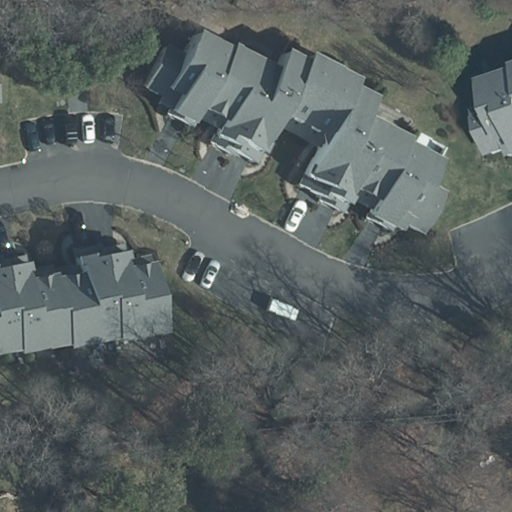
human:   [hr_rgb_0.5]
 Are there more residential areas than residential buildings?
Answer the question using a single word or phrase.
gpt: no

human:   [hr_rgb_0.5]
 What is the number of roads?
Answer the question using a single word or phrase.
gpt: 1

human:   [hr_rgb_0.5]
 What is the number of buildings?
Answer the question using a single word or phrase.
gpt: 4

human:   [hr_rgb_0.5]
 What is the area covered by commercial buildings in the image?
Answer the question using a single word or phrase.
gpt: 0m2

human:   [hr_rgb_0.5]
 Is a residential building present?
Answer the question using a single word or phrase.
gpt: yes

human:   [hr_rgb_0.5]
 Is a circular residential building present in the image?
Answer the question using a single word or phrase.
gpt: no

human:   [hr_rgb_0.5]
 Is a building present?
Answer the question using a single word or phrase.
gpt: yes

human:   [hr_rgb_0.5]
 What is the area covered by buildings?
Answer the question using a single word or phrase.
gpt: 1709m2

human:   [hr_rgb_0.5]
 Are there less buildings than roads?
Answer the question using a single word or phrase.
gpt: no

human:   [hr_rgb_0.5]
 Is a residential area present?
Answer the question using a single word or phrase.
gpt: yes

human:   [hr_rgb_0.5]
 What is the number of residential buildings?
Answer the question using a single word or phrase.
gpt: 4

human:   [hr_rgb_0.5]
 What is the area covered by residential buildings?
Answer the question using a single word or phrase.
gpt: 1709m2

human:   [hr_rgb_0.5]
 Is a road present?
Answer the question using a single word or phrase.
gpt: yes

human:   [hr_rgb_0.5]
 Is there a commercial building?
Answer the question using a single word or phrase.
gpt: no

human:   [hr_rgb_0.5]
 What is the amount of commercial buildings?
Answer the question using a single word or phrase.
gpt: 0

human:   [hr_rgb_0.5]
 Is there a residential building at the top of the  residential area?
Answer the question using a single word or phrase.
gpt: yes

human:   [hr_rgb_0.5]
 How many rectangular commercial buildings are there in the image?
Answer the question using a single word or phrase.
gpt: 0

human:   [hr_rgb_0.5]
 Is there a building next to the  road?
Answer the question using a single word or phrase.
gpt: yes

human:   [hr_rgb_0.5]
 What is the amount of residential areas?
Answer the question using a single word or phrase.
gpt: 1

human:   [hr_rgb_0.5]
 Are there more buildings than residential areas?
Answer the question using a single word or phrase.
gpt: yes

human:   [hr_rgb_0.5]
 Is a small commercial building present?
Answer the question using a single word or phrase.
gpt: no

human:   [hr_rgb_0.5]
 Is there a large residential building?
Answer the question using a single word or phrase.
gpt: yes

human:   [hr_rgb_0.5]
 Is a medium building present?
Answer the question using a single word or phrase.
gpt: no

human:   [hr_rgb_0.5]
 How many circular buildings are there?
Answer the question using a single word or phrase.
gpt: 0

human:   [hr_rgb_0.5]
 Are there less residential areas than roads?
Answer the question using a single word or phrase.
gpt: no

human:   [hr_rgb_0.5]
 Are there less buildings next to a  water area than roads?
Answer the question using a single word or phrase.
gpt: yes

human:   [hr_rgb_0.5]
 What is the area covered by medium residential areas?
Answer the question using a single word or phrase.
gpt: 0m2

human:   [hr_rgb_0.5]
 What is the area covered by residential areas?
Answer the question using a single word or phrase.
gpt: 10632m2

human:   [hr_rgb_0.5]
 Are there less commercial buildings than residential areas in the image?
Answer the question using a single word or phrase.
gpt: yes

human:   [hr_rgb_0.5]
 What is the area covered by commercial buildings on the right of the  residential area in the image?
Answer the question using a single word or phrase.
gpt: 0m2

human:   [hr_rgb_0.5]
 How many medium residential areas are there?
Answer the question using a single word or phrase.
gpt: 0

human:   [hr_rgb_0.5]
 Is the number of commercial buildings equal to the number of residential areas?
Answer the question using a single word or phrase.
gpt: no

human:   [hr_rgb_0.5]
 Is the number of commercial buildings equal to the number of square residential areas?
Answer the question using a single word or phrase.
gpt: yes

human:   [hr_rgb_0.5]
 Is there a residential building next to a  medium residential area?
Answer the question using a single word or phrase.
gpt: no

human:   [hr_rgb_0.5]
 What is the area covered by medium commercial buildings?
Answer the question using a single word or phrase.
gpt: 0m2

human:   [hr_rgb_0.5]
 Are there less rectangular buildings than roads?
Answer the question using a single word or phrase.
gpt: no

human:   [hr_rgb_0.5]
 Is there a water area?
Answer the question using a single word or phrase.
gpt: no

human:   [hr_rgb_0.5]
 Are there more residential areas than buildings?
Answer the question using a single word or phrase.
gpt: no

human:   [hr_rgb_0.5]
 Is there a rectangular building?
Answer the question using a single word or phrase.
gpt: yes

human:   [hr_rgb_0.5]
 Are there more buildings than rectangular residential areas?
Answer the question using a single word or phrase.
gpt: yes

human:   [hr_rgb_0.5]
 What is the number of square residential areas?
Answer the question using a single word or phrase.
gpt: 0

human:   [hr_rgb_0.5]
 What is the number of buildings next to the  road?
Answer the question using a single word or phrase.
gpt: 4

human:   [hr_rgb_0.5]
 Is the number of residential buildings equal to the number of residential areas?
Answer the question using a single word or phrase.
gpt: no

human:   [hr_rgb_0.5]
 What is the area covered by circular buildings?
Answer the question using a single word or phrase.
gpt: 0m2

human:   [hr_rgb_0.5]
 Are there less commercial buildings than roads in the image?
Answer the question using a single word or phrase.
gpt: yes

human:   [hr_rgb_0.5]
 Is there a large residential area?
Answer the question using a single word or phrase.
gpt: yes

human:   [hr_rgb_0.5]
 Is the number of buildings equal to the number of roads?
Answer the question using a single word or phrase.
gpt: no

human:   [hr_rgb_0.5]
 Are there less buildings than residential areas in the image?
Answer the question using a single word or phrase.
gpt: no

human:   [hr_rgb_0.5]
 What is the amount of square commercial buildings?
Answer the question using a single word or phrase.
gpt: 0

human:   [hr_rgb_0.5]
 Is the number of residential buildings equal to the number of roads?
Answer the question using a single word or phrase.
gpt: no

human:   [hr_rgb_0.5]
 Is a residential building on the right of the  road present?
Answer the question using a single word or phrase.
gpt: yes

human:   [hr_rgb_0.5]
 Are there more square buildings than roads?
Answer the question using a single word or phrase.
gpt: no

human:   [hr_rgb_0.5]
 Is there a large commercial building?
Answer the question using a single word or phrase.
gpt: no

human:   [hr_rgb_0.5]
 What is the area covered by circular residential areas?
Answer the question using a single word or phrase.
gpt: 0m2

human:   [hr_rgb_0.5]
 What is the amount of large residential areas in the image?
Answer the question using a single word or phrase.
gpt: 1

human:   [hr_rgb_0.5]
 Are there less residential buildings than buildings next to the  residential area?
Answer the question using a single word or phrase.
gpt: no

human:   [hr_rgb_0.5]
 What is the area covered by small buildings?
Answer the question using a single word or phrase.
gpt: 64m2

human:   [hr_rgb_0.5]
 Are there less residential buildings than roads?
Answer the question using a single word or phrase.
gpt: no

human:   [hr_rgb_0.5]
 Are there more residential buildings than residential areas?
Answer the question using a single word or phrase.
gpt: yes

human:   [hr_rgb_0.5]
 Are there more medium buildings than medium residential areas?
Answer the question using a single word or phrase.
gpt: no

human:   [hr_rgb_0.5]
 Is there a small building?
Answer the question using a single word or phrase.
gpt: yes

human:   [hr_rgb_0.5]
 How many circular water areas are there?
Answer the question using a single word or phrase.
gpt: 0

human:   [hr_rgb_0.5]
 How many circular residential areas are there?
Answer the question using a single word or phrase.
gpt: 0

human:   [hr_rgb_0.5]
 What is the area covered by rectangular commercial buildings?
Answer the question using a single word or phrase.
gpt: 0m2